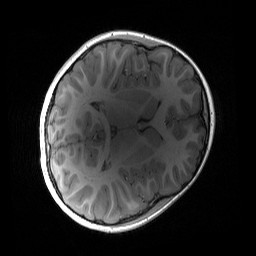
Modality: T1w
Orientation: axial
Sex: female
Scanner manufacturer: siemens
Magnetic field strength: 3 T
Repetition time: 1.9 s
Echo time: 0.00243 s